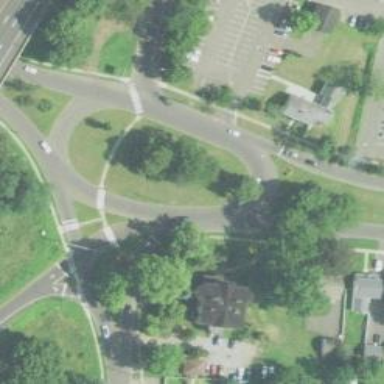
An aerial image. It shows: Asphalt road that is secondary route leading to roundabout.